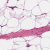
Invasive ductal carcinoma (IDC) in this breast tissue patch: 0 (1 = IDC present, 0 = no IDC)